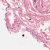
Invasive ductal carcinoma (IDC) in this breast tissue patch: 0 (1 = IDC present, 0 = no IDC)